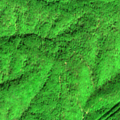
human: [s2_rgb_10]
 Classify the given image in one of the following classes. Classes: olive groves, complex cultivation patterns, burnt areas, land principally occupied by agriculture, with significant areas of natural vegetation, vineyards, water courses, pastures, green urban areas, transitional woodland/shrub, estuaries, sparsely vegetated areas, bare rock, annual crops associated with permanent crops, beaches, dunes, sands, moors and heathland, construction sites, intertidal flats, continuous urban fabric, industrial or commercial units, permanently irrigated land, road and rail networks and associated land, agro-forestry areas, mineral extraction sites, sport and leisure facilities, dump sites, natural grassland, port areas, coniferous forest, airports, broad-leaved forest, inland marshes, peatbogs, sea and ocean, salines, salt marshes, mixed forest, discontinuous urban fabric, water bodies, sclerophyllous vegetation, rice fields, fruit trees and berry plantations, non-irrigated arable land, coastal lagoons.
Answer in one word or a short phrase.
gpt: broad-leaved forest